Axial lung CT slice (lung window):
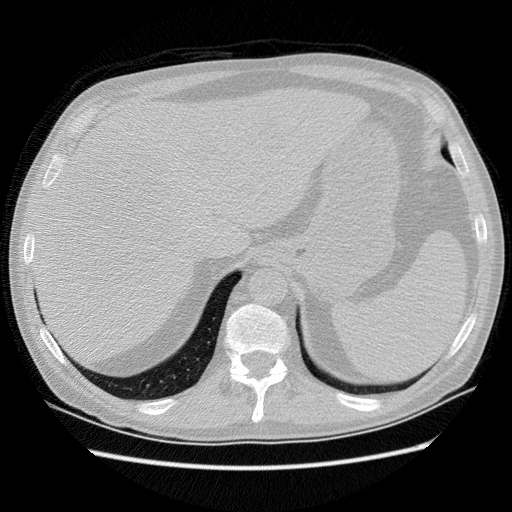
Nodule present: no